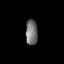
Tissue: lung
Cell type: Epithelial cells
Senescence score: 0.1621
Nuclear area (px): 296
Mean DAPI intensity: 115.764